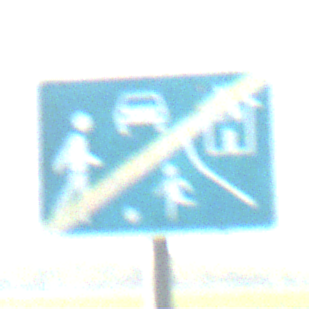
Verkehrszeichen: EndeVerkehrsberuhigterBereich
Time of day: MorningAfternoon
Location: Outdoor (Special)
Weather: Clear
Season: NotSpecified
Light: Natural